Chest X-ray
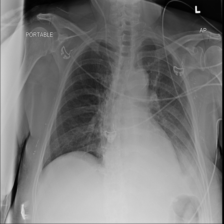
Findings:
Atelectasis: positive
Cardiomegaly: negative
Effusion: positive
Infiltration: negative
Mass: negative
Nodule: negative
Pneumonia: negative
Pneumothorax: negative
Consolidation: negative
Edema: negative
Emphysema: negative
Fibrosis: negative
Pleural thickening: negative
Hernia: negative